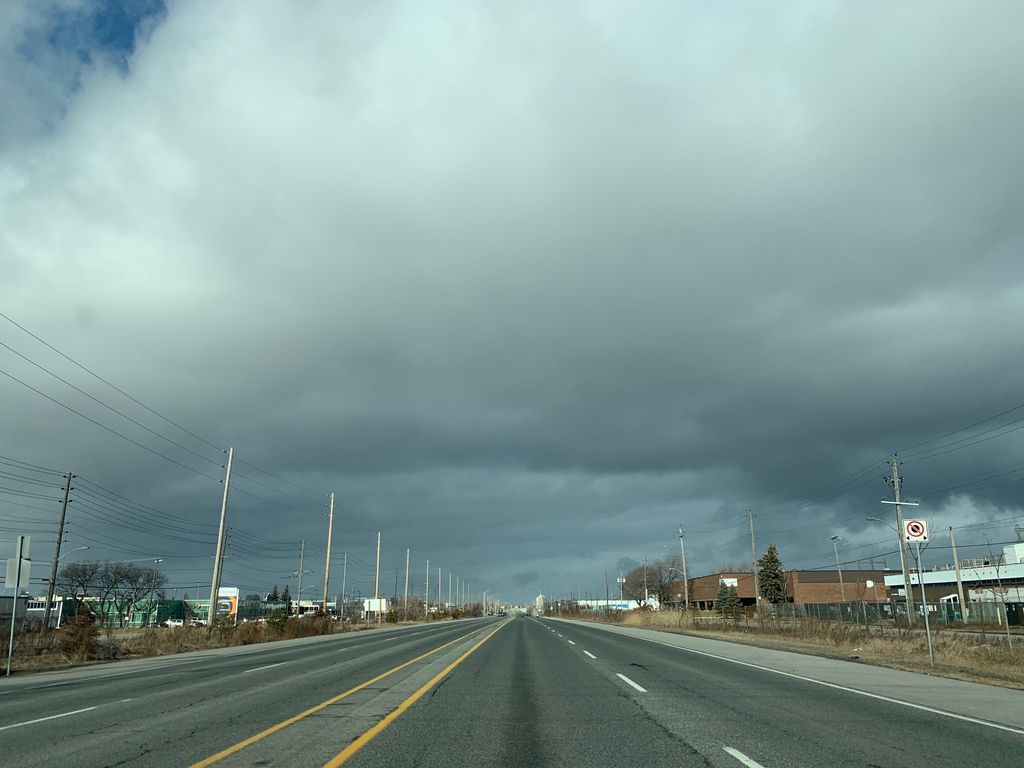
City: toronto